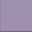
Piece: xx